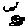
Label: car